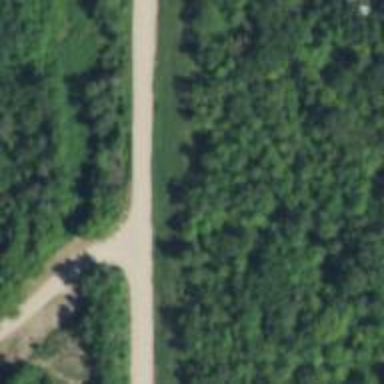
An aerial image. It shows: Unclassified road.